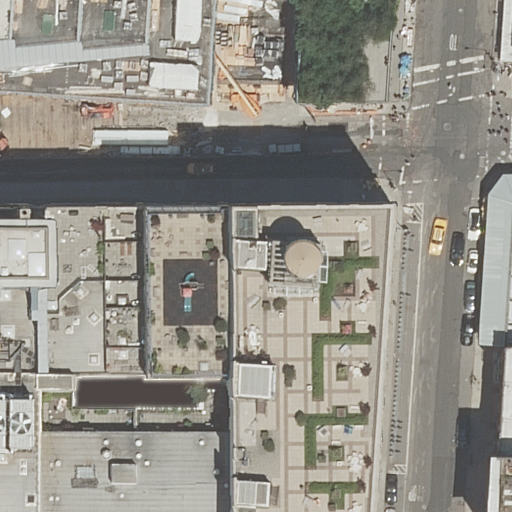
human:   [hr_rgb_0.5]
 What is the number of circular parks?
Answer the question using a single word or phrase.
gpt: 0

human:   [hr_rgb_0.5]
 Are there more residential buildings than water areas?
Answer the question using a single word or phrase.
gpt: yes

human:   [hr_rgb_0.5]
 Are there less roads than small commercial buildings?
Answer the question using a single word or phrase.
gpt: no

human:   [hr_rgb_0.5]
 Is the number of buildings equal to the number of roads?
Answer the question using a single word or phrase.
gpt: no

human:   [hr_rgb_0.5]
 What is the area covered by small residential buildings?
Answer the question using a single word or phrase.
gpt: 103m2

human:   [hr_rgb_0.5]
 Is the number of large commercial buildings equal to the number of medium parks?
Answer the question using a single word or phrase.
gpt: yes

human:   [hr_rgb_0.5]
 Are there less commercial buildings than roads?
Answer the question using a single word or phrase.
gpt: yes

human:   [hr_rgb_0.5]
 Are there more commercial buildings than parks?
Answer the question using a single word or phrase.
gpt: no

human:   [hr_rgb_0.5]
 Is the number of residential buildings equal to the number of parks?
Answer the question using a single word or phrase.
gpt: no

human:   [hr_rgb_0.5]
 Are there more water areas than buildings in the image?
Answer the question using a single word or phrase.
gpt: no

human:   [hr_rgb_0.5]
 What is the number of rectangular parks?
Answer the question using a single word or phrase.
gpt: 0

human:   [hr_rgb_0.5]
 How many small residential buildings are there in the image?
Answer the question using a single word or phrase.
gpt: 5

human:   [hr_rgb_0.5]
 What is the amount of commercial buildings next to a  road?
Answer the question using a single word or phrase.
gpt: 0

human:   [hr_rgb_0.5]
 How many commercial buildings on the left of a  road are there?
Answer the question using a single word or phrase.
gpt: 0

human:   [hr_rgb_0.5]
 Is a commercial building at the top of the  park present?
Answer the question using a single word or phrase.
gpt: no

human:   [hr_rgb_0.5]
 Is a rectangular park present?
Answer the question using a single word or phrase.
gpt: no

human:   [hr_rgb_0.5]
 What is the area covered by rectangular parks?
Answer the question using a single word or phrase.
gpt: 0m2

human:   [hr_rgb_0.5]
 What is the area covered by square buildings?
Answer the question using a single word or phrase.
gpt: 0m2

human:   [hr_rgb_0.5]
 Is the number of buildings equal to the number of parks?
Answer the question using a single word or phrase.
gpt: no

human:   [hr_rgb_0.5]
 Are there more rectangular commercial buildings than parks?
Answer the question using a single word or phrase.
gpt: no

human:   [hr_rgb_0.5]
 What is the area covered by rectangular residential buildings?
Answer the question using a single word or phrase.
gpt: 861m2

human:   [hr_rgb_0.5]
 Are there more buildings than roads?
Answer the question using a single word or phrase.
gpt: yes

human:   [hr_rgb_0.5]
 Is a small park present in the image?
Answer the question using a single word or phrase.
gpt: no

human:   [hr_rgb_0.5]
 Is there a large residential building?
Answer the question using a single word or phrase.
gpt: yes

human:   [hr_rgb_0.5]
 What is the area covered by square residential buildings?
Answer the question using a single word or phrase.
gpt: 0m2

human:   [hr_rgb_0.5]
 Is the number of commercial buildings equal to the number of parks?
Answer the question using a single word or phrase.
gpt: no

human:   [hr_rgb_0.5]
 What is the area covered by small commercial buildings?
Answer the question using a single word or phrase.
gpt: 0m2

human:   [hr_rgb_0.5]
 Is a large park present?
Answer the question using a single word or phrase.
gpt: yes

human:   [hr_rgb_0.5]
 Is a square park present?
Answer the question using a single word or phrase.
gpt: no

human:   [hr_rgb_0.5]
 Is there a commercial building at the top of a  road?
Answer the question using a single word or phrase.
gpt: no

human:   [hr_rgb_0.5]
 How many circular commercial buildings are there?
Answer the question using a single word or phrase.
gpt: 0

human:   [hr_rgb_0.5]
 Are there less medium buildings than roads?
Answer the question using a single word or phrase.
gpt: yes

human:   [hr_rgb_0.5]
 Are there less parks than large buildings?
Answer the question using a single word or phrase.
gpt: yes

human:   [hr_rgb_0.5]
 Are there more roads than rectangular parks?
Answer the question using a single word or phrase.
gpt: yes

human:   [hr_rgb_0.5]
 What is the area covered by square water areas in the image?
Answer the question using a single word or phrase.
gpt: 0m2

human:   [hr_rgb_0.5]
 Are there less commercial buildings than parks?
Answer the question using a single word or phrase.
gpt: yes